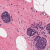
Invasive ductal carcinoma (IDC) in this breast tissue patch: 0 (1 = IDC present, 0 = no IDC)